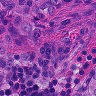
Metastatic tissue present: yes